Field crop: maize
Growth stage: 1
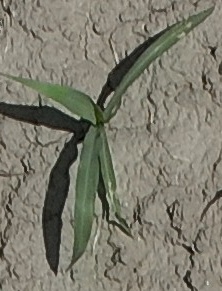
Species: sorghum